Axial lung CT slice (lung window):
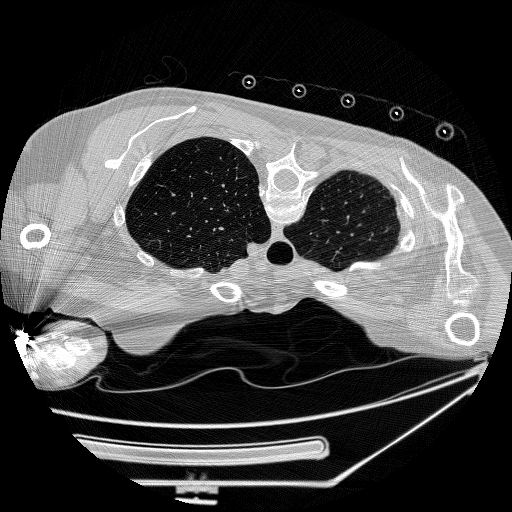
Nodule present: no